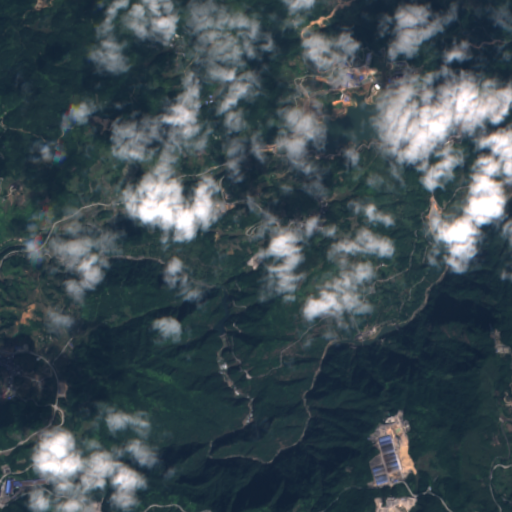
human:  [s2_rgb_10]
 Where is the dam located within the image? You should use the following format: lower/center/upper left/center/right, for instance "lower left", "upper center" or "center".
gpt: The dam is located in the center of the image.
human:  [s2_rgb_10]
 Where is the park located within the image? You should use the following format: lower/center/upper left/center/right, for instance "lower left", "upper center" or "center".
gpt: The park is located in the lower center of the image.
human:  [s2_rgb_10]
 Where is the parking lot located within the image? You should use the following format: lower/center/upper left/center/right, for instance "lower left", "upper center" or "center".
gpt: The parking lot is located in the lower center of the image.
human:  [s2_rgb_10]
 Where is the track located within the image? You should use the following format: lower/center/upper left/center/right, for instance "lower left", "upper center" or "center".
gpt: There is no track in the image.